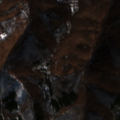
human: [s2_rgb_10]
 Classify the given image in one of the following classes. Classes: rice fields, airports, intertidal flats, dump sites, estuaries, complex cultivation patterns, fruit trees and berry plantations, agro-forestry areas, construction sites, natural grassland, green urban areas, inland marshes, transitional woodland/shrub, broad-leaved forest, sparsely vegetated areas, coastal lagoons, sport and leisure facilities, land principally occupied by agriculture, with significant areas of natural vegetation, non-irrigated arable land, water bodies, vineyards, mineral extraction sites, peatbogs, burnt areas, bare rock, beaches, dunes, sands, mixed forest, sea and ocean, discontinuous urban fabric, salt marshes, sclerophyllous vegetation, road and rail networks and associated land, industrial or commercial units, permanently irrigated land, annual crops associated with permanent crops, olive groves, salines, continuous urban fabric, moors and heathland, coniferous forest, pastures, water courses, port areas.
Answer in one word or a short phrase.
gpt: broad-leaved forest, mixed forest